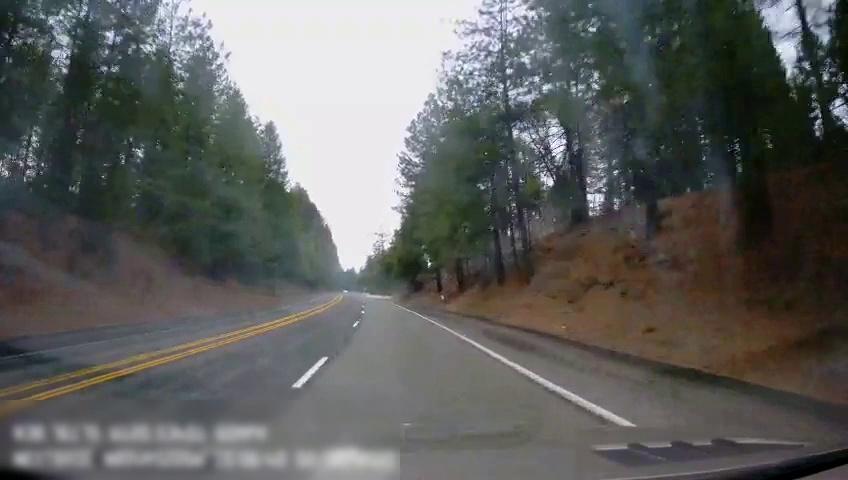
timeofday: Day
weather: Cloudy
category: Drivable Space
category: Lanes | Opposite Lane
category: Lanes | Opposite Lane
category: Lanes | Alternate Lane
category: Lanes | Current Lane
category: Lanes | Current Lane